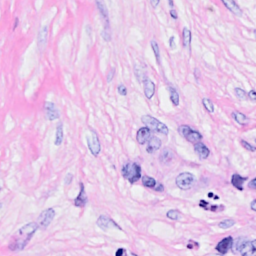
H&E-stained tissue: Breast